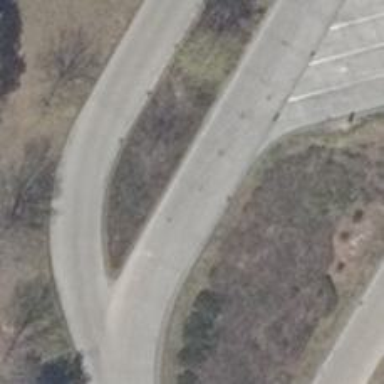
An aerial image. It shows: Asphalt road designated for service vehicles.